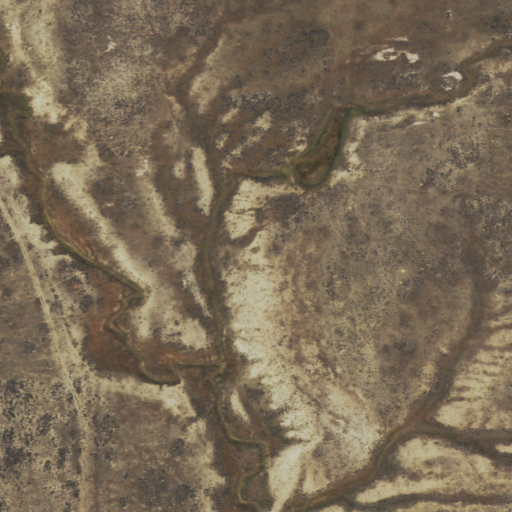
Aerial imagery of valley in Wyoming named Neilson Draw containing only grassland